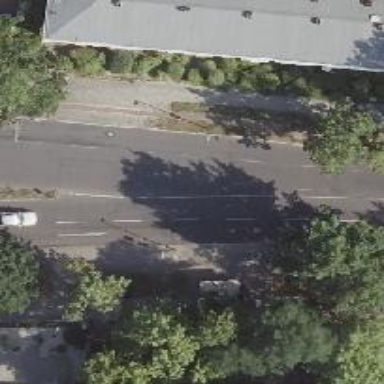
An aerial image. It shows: Secondary road with asphalt surface. There is separate sidewalk and cycle track.